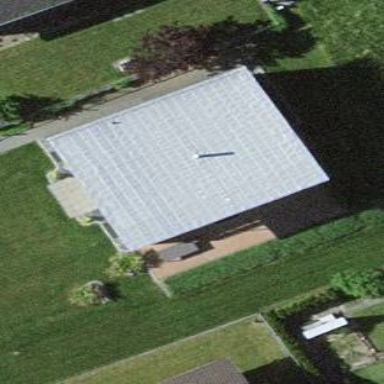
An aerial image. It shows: Simple house.